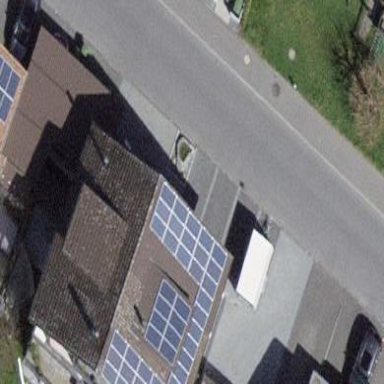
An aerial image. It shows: Solar power generator.